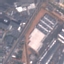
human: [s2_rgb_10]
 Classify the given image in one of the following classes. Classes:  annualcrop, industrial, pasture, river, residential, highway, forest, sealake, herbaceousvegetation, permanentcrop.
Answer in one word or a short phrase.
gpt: Industrial